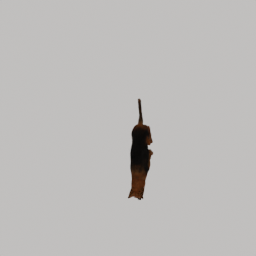
Label: animals